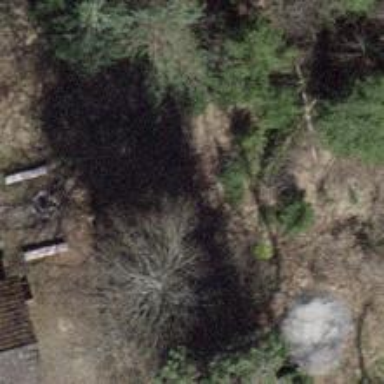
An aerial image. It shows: Bench.